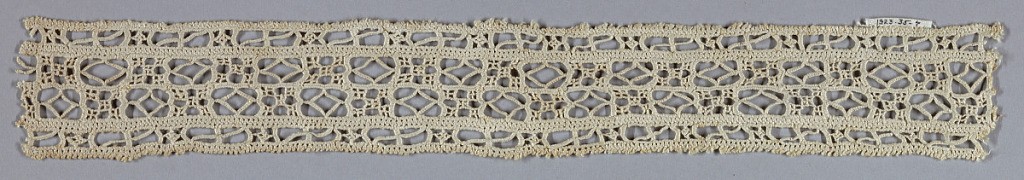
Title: Fragment
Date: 16th century
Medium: linen Technique: grid of withdrawn element with needle lace, reticella style
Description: Panel with a design of four narrow horizontal bands. Two middle bands have an alternating checkerboard and diamond pattern.